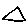
Label: triangle